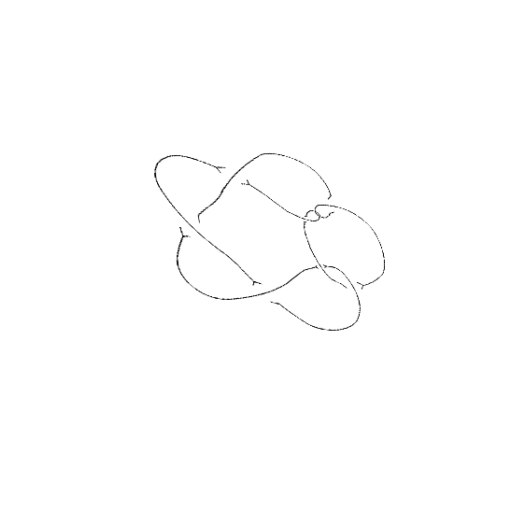
Crossing number: 9